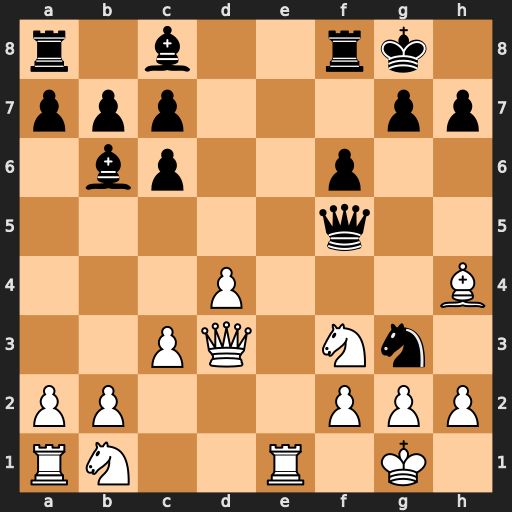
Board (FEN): r1b2rk1/ppp3pp/1bp2p2/5q2/3P3B/2PQ1Nn1/PP3PPP/RN2R1K1
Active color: w
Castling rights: -
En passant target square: -
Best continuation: Qc4+ Qd5 Qxd5+